Interaction volume radius: 5 \u00c5
Interaction volume height: 40 \u00c5
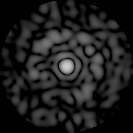
Disorder parameter: 0.841